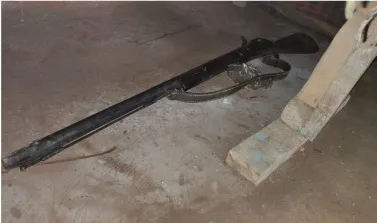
The gun used for hunting.
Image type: medical_photograph (other_medical_photograph)